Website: slack
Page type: payment
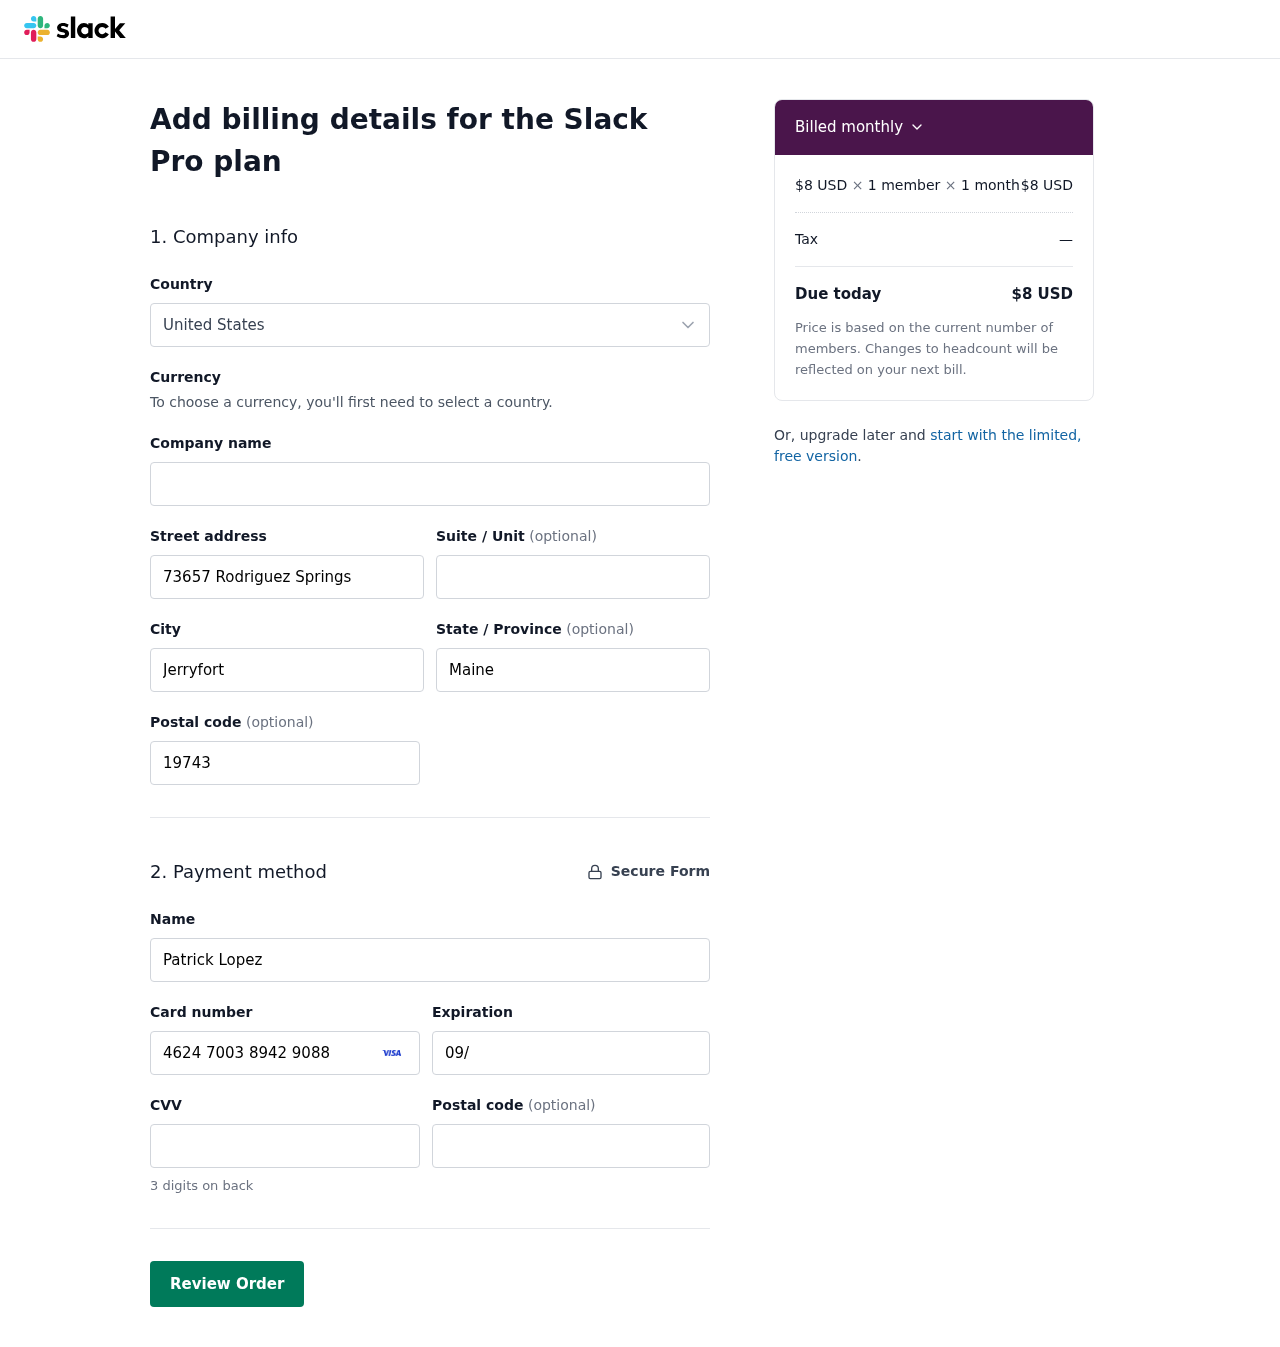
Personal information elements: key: PII_COUNTRY
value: United States
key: PII_STREET
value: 73657 Rodriguez Springs
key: PII_CITY
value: Jerryfort
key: PII_STATE
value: Maine
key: PII_POSTCODE
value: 19743
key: PII_FULLNAME
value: Patrick Lopez
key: PII_CARD_NUMBER
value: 4624 7003 8942 9088
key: PII_CARD_EXPIRY
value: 09/27
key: PII_CARD_CVV
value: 980
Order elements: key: ORDER_PRICE_PER_MEMBER
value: $8 USD
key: ORDER_NUM_MEMBERS
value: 1 member
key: ORDER_NUM_MONTHS
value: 1 month
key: ORDER_SUBTOTAL
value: $8 USD
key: ORDER_TAX
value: —
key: ORDER_TOTAL
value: $8 USD